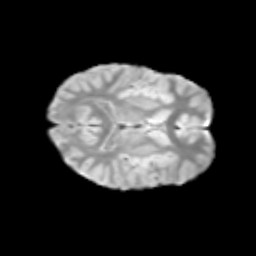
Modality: T2w
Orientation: axial
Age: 11
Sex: male
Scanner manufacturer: siemens
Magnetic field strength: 3 T
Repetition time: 3.8 s
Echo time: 0.07 s